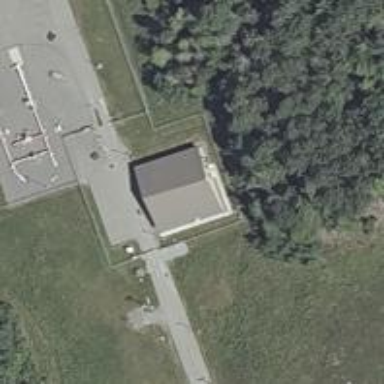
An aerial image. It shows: Service building.